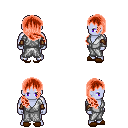
a pixel art fantasy rpg character, male body template, dark elf, purple skin, white robe, metal pants, red right-swept hairstyle, leather bracers, brown slippers, four views (front, back, left, right), 2x2 character sprite sheet, small pixel art, hard edges, no anti-aliasing